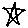
Label: star